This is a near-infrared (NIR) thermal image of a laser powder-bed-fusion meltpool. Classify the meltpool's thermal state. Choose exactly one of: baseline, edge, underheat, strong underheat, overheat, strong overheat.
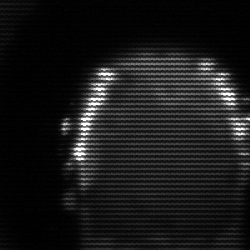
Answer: baseline